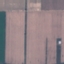
Land use / land cover class: AnnualCrop